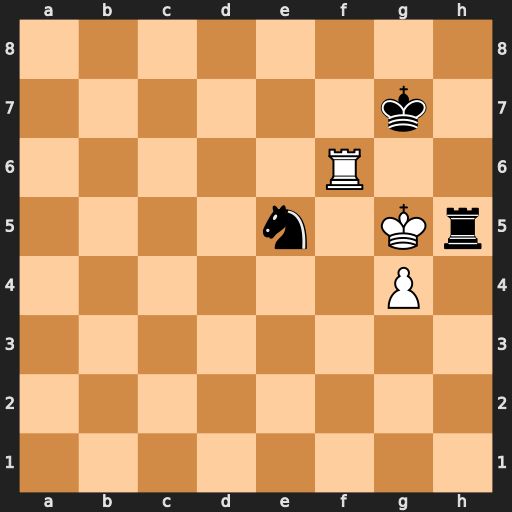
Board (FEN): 8/6k1/5R2/4n1Kr/6P1/8/8/8
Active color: w
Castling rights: -
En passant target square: -
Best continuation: gxh5 Nf7+ Kf5